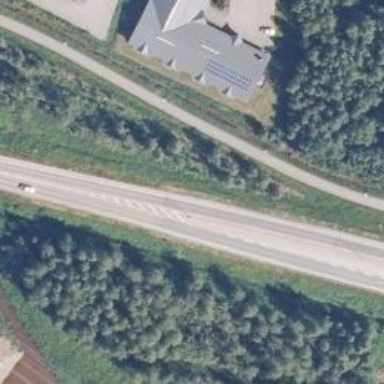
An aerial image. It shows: Asphalt road classified as trunk highway.